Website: bh-photo
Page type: receipt
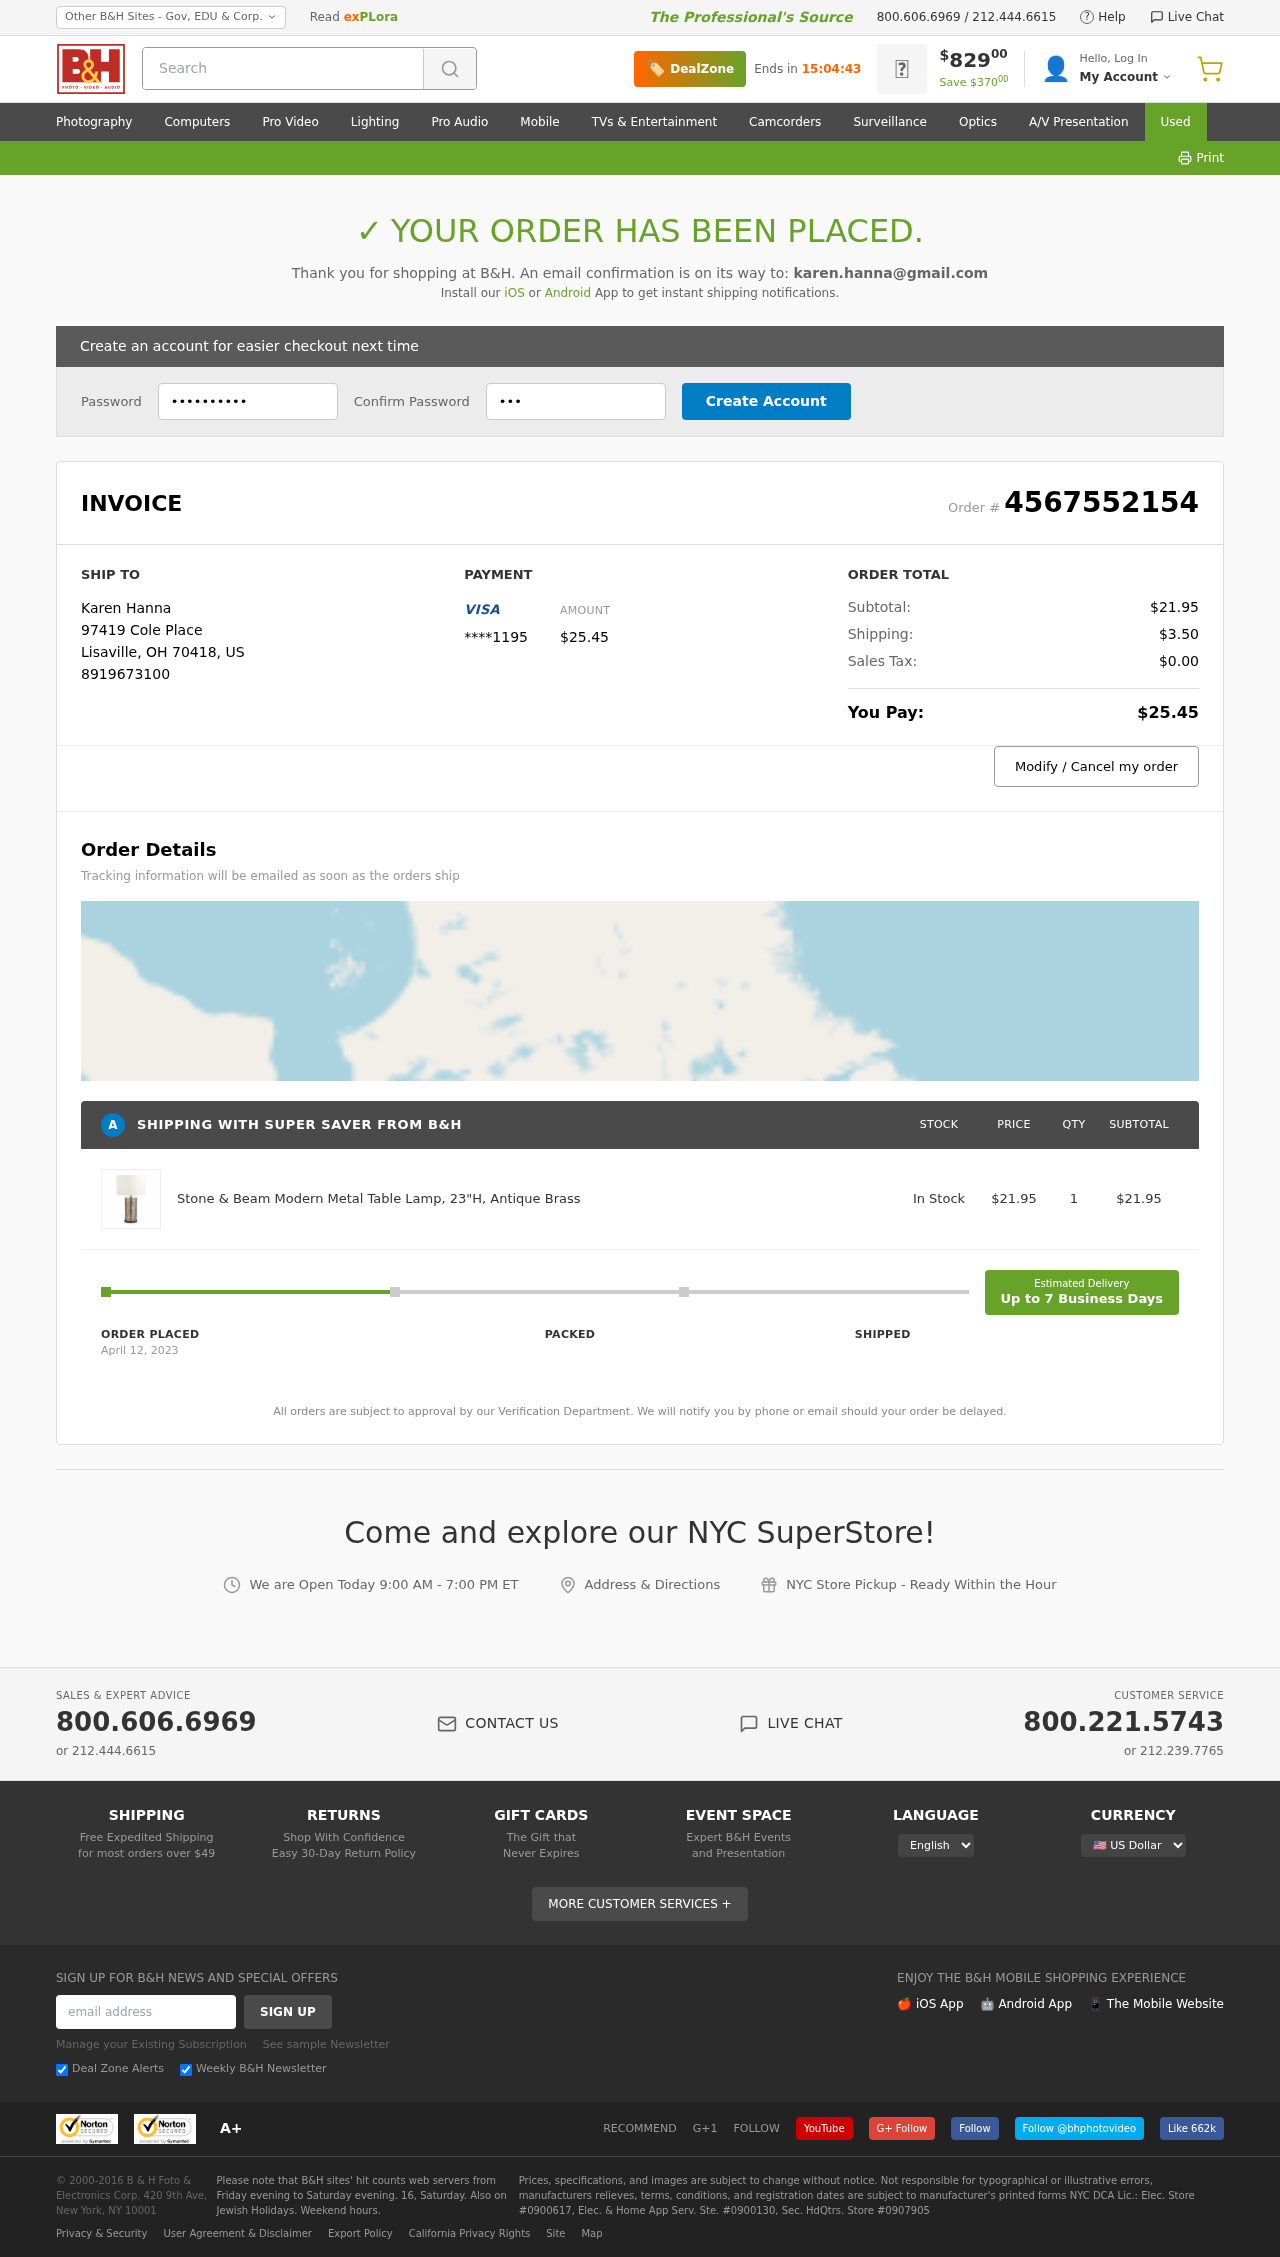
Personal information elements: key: PII_CARD_LAST4
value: ****1195
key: PII_CITY
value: Lisaville
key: PII_COUNTRY_CODE
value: US
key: PII_EMAIL
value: karen.hanna@gmail.com
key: PII_FULLNAME
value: Karen Hanna
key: PII_PHONE
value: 8919673100
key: PII_POSTCODE
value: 70418
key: PII_STATE_ABBR
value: OH
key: PII_STREET
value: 97419 Cole Place
Product elements: key: PRODUCT1_NAME
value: Stone & Beam Modern Metal Table Lamp, 23"H, Antique Brass
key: PRODUCT1_PRICE
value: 21.95
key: PRODUCT1_QUANTITY
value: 1
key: PRODUCT1_SUBTOTAL
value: $21.95
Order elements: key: ORDER_ID
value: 4567552154
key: ORDER_TOTAL
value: $25.45
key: ORDER_SUBTOTAL
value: $21.95
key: ORDER_SHIPPING_COST
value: $3.50
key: ORDER_TAX
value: $0.00
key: ORDER_DATE
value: April 12, 2023
Search elements: key: HEADER_SEARCH
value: Search